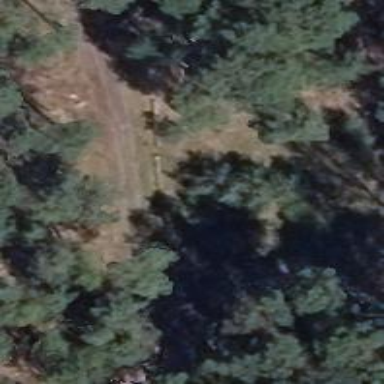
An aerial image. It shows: Track with grade 4 track type.